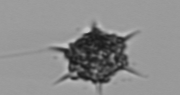
Label: Dictyocha